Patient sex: F
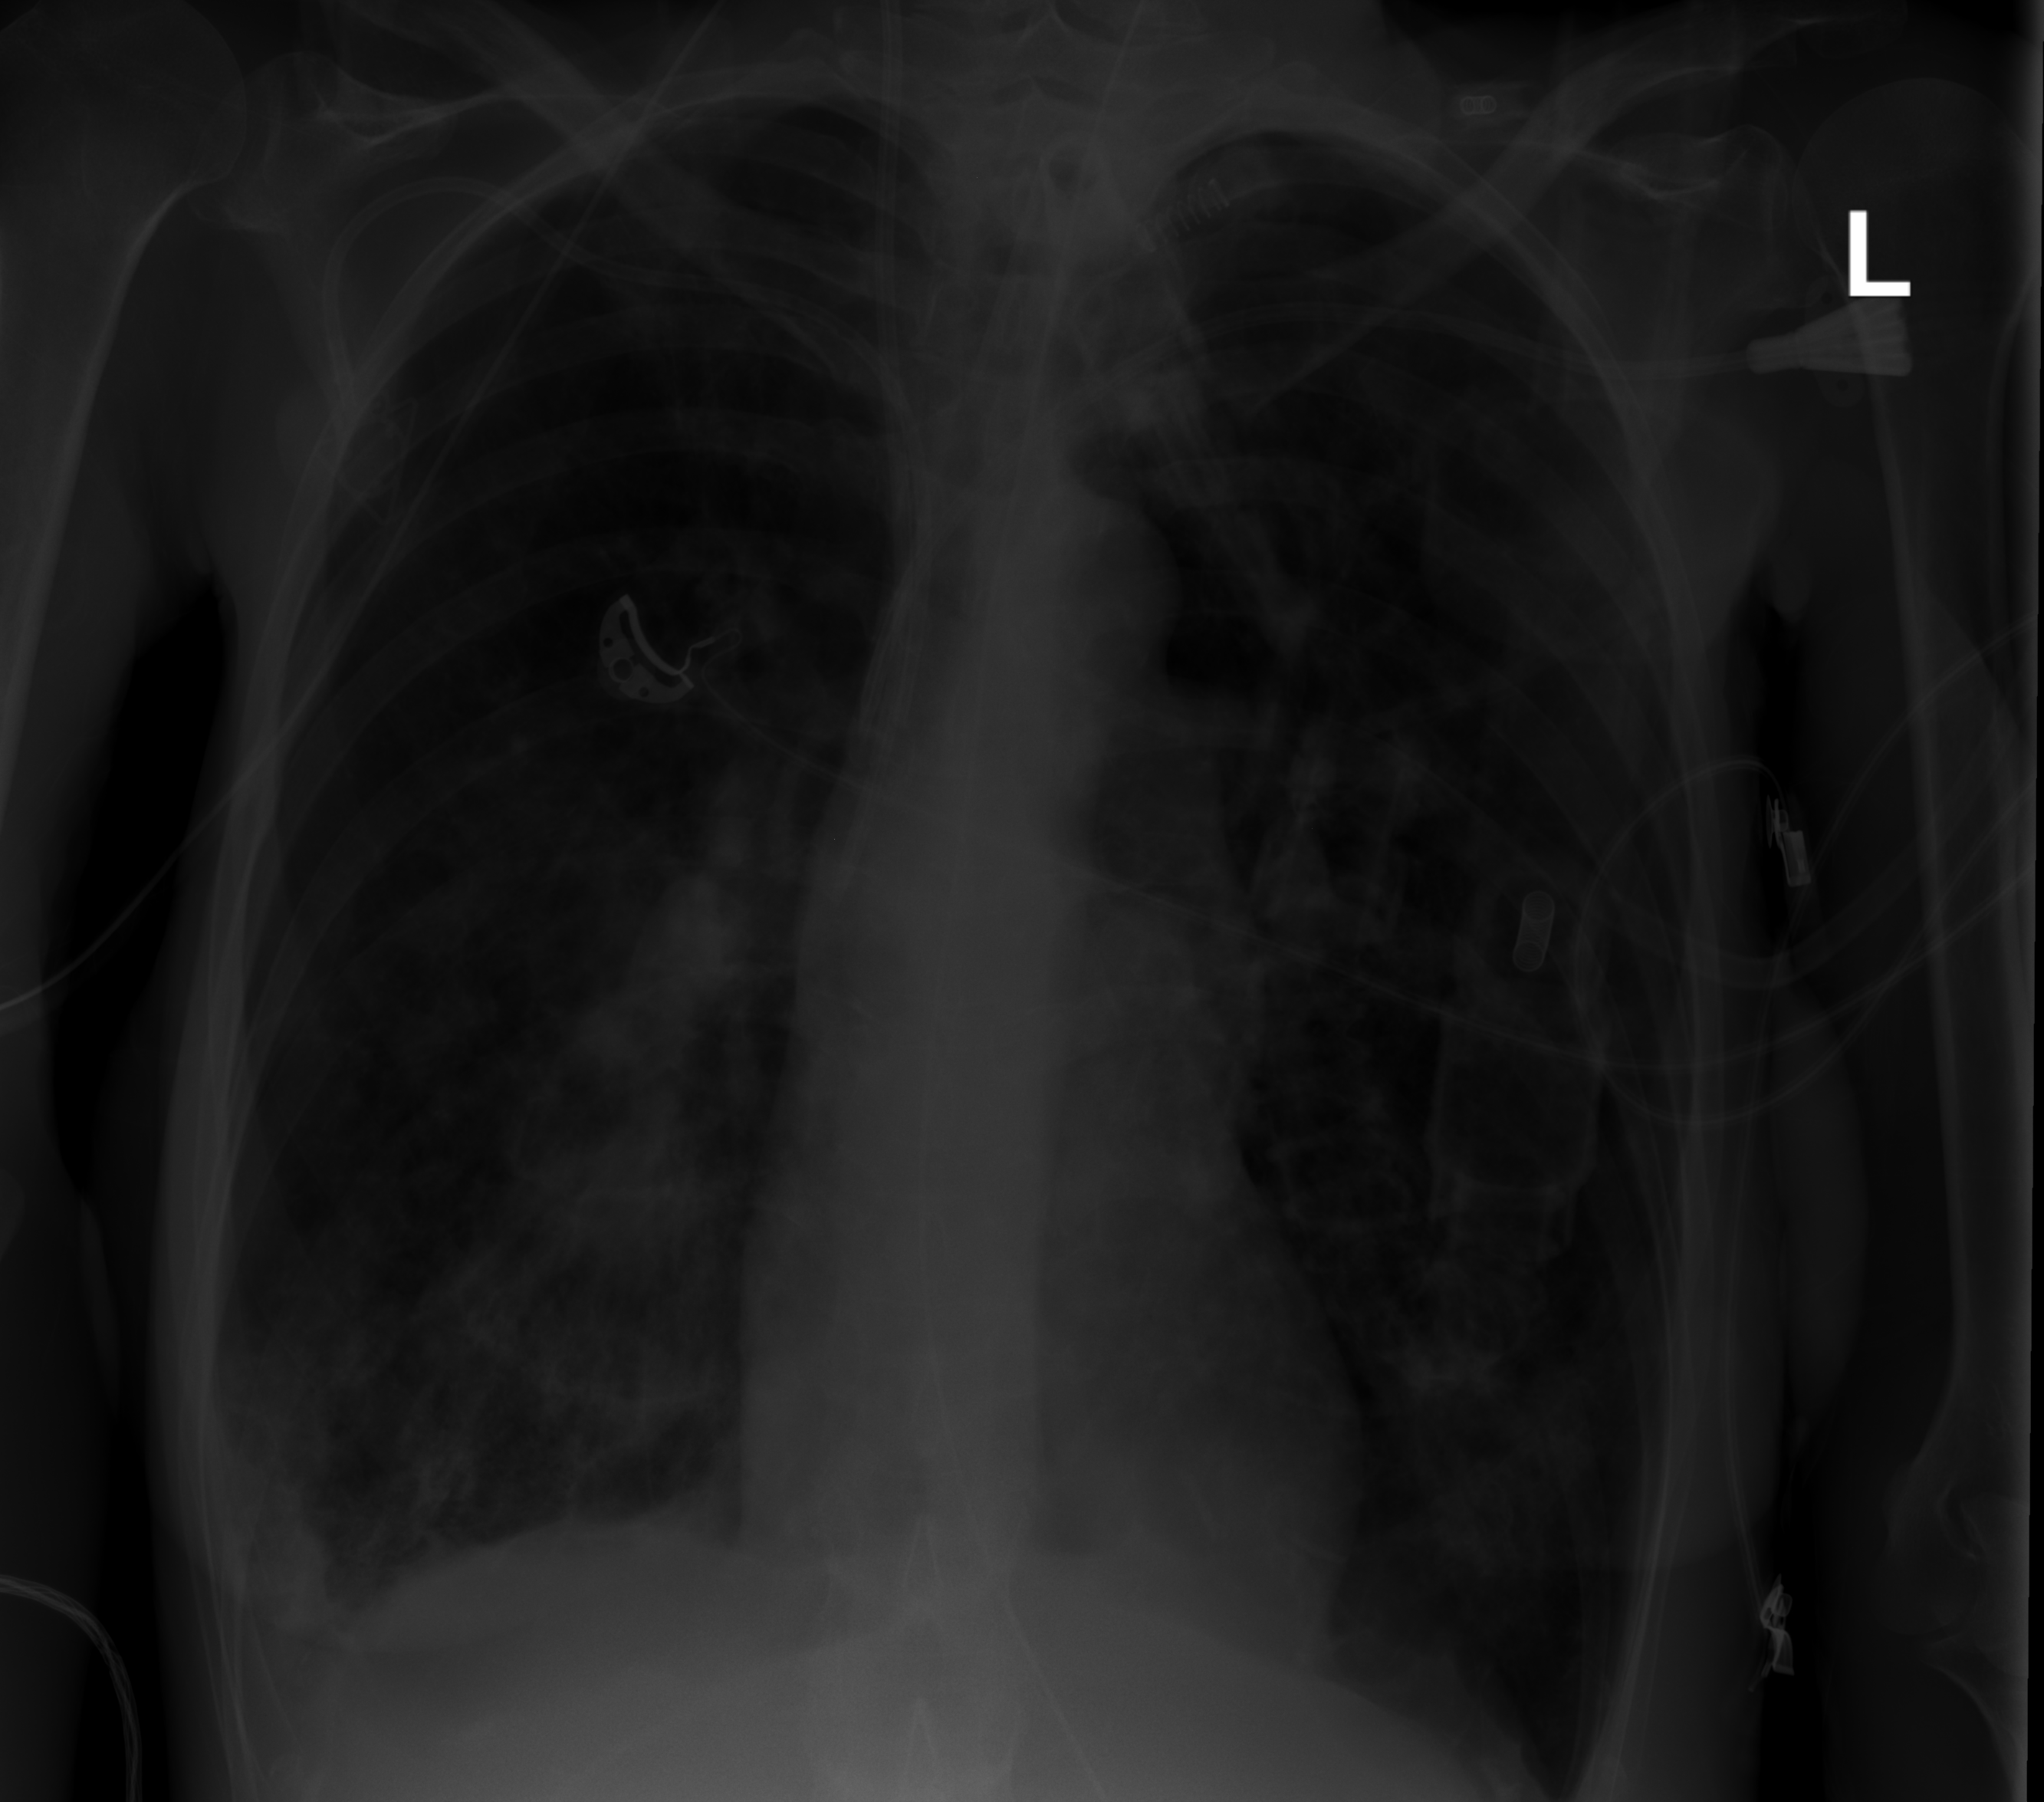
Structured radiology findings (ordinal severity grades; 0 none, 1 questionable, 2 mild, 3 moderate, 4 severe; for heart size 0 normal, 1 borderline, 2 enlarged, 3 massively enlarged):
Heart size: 0
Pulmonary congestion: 0
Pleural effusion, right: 2
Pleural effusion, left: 2
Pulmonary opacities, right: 2
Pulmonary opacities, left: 2
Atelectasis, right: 2
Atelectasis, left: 2